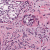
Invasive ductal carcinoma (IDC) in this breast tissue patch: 1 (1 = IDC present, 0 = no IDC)